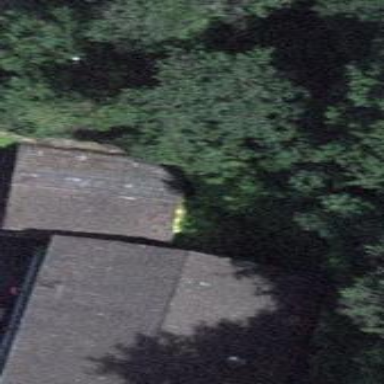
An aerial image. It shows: Group of garages.